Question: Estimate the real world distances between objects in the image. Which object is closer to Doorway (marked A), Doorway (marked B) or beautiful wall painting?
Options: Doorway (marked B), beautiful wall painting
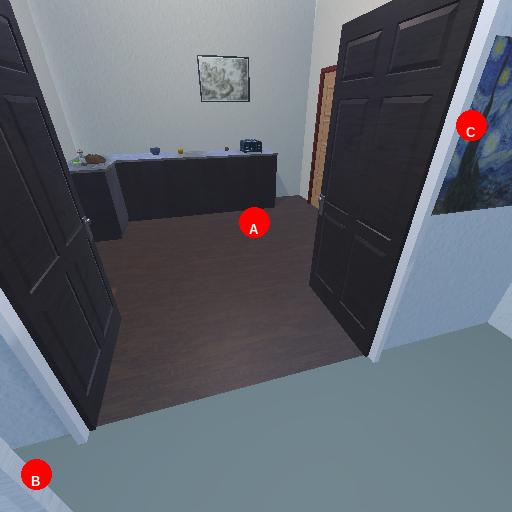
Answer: Doorway (marked B)